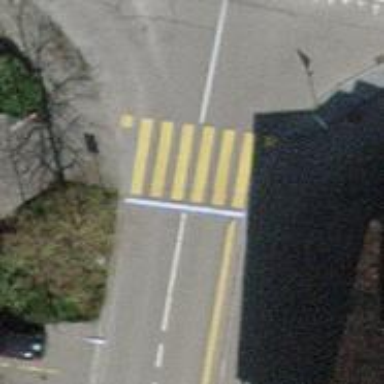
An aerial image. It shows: Zebra crossing on the road.